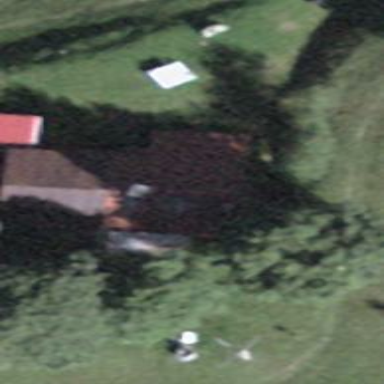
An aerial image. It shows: Simple and straightforward house.